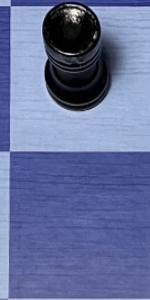
Label: Empty